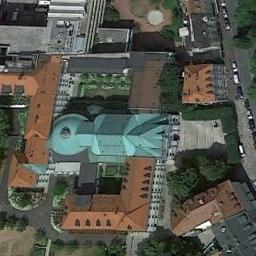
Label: church